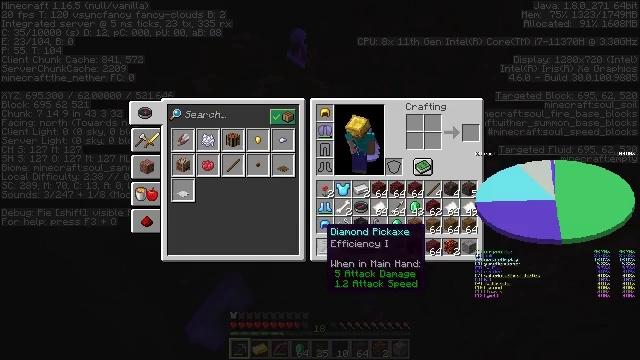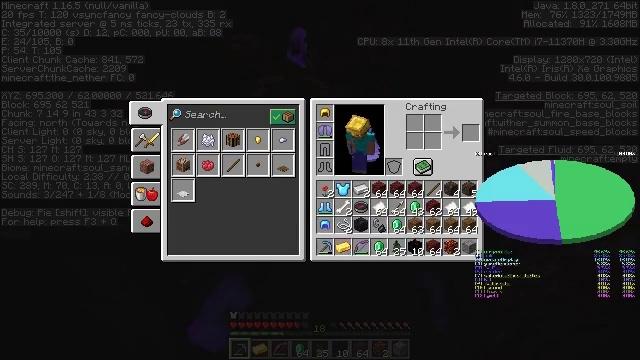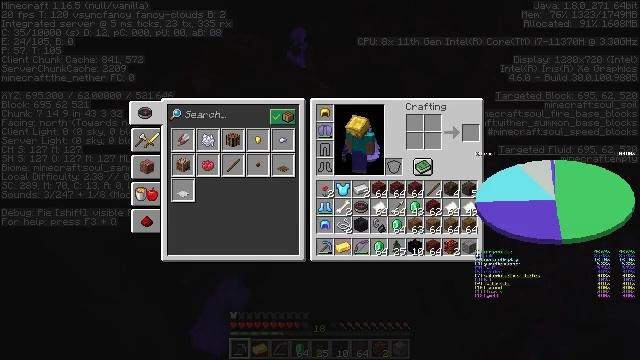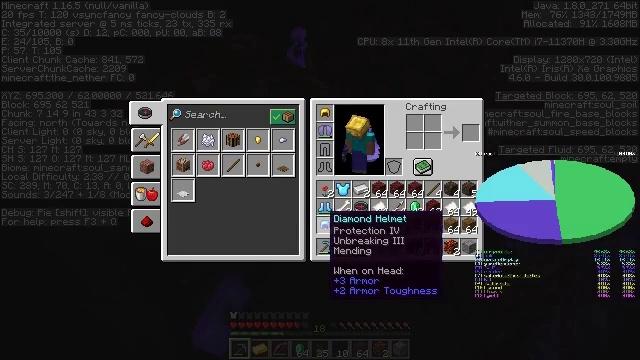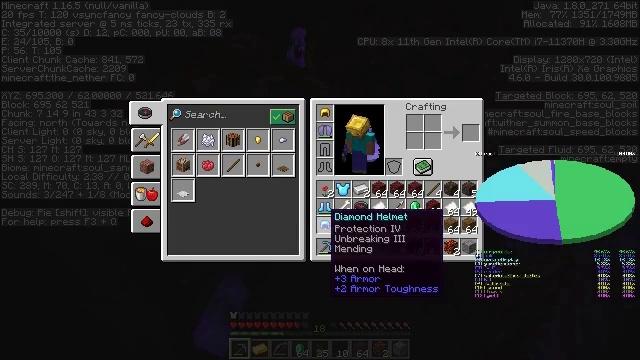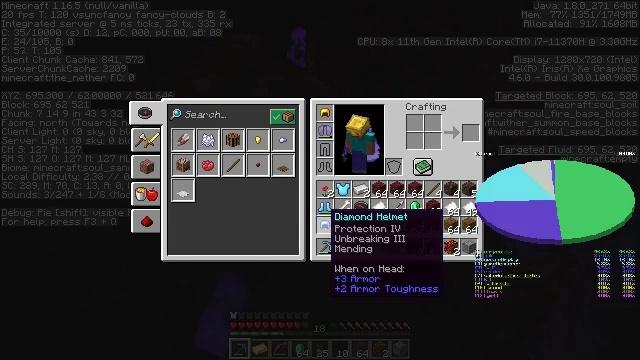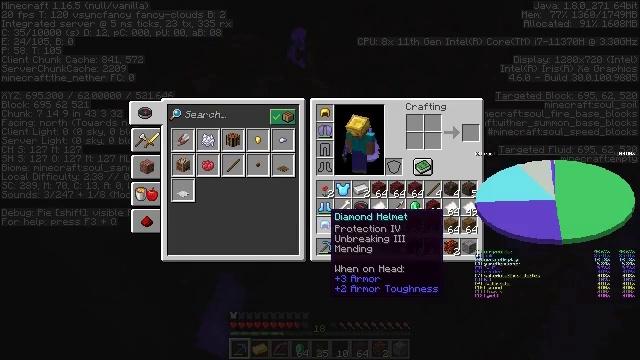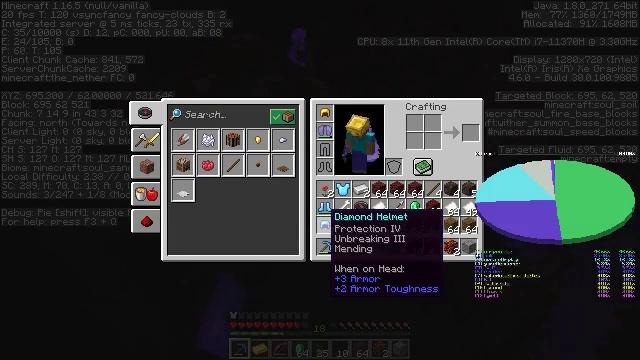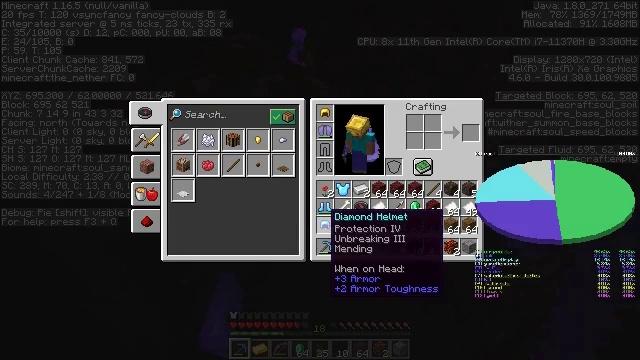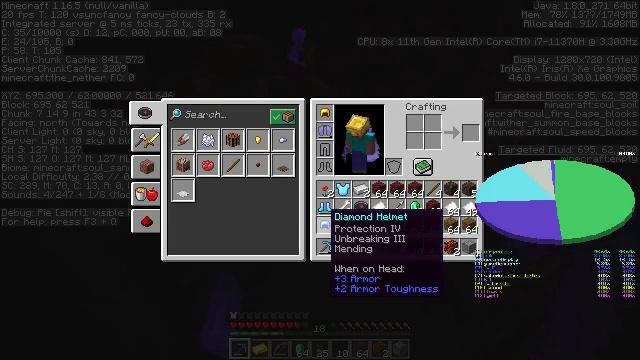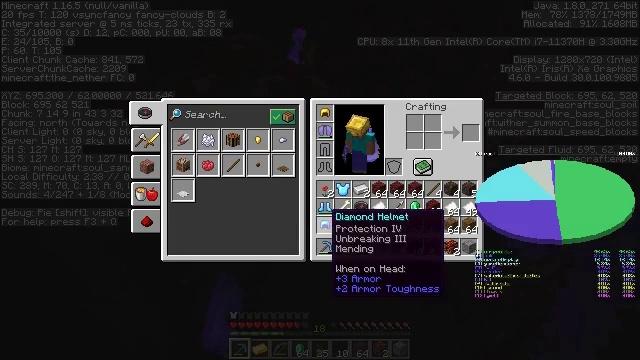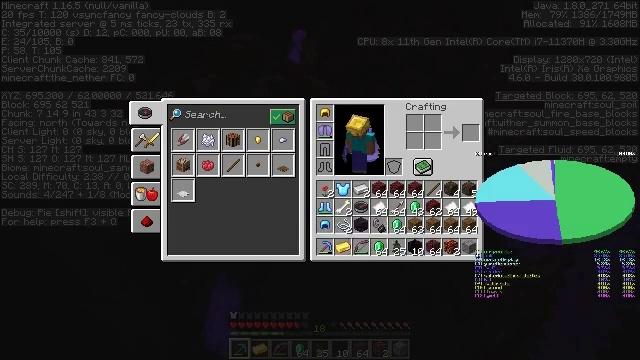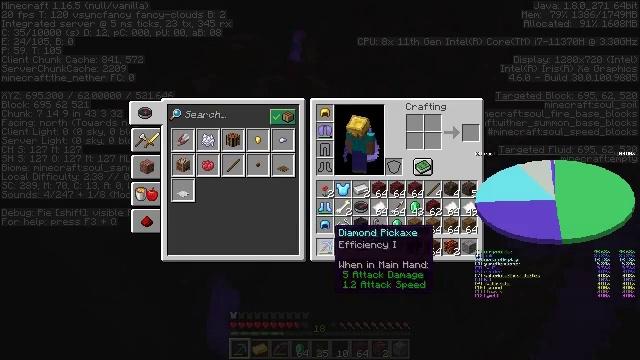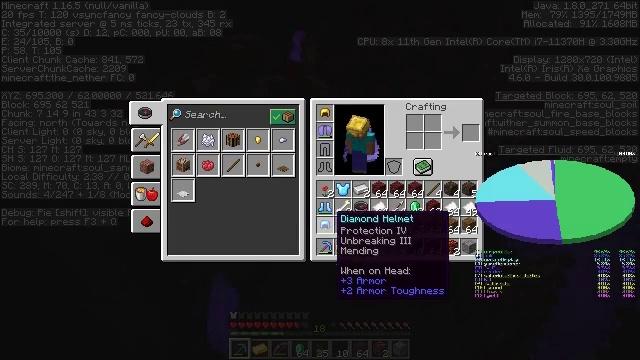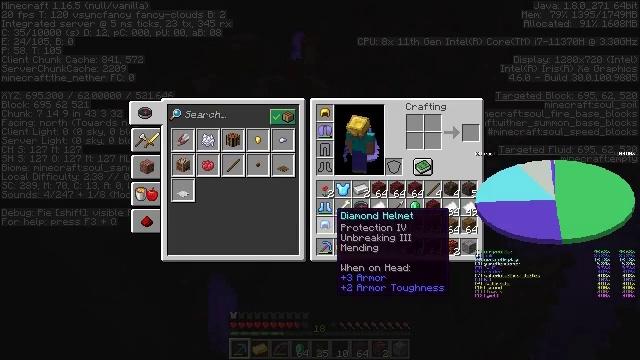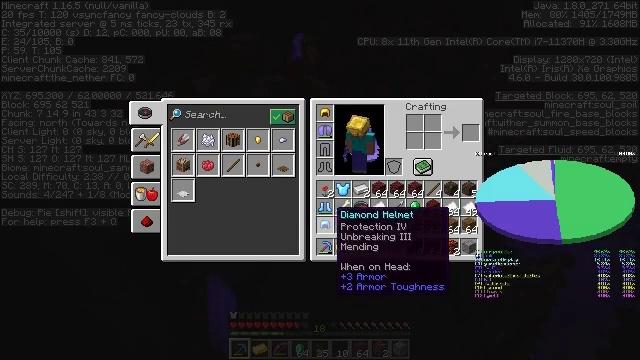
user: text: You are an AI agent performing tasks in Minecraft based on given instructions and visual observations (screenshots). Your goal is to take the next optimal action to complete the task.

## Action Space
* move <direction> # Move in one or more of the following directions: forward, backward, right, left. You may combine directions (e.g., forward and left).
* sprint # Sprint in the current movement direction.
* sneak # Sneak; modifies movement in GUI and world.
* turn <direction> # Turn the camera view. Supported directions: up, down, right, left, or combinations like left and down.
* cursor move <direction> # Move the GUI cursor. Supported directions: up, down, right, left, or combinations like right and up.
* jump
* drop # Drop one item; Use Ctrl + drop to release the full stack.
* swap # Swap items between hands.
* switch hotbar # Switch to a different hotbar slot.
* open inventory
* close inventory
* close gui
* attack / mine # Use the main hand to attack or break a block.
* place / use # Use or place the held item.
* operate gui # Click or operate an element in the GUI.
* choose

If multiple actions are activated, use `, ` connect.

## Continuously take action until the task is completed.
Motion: motion action
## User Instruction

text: Remove a golden helmet from the inventory.
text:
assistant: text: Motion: sneak, open gui
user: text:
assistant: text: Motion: sneak
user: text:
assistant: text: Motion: sneak
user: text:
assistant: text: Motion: sneak
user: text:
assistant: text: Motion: sneak
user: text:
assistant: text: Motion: sneak, operate gui
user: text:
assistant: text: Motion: sneak, operate gui
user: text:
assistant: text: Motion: sneak
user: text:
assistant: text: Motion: sneak
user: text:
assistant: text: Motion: sneak
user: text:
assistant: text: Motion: sneak, cursor move down
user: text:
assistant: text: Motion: sneak
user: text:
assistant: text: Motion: sneak, cursor move up
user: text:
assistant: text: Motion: sneak
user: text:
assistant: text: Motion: sneak
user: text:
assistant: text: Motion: sneak
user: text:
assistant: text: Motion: sneak, cursor move up
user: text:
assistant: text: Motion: sneak
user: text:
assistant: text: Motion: sneak
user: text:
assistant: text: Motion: sneak, operate gui
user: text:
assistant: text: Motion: sneak, operate gui
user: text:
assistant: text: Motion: sneak
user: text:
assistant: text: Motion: sneak
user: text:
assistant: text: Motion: sneak
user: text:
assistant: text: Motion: sneak
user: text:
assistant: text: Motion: sneak, cursor move up
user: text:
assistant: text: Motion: sneak
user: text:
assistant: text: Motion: sneak, cursor move up
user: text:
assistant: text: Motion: no_op
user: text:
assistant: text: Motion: no_op